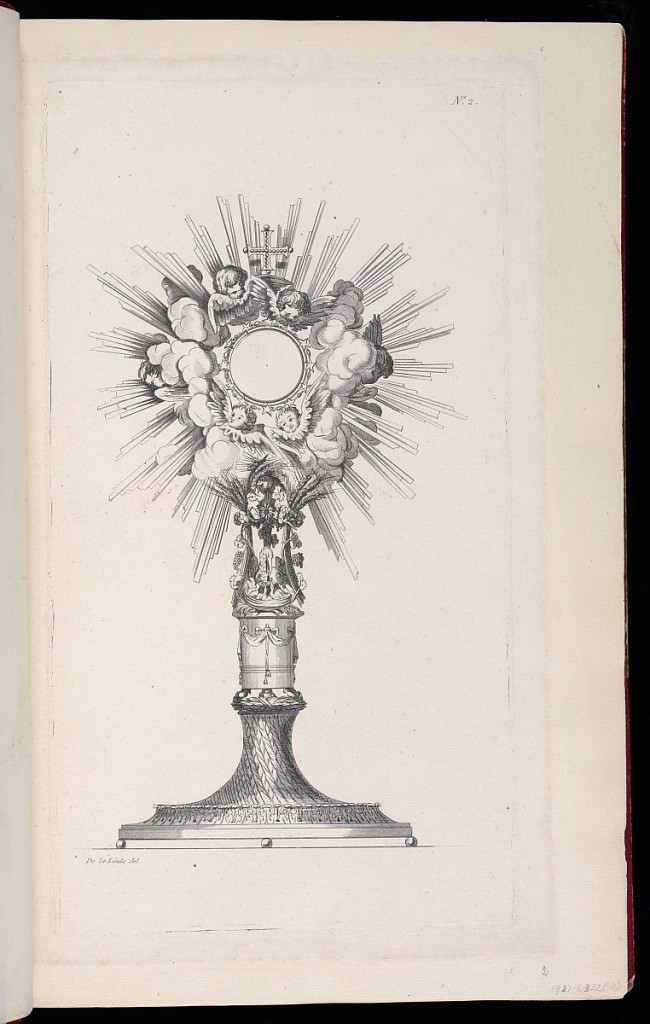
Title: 1er. Cahier. Ouvrage Utile à l'Art de l'Orfèvrerie
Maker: Richard de Lalonde, French, active 1780–96
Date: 1788–1796
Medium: Etching on off-white laid paper
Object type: Print
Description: Design for a liturgical staff in the form of a sunburst decorated with ornament motifs including cupids, stars, vine, a stork and baby storks, drapery, and bound leaf. The plate is numbered.